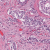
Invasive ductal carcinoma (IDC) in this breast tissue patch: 1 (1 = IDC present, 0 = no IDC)